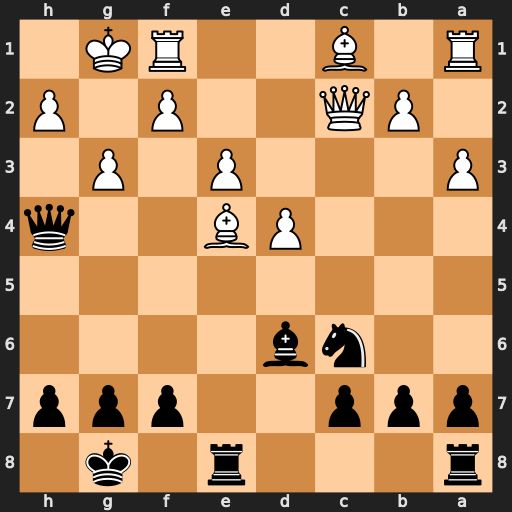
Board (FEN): r3r1k1/ppp2ppp/2nb4/8/3PB2q/P3P1P1/1PQ2P1P/R1B2RK1
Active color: b
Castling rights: -
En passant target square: -
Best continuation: Qxe4 Qxe4 Rxe4